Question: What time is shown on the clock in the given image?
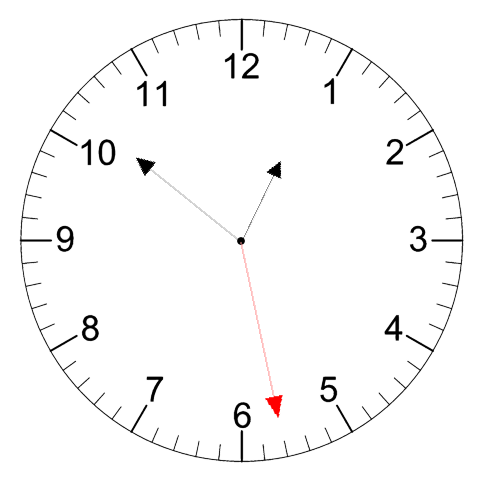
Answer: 12:51:28